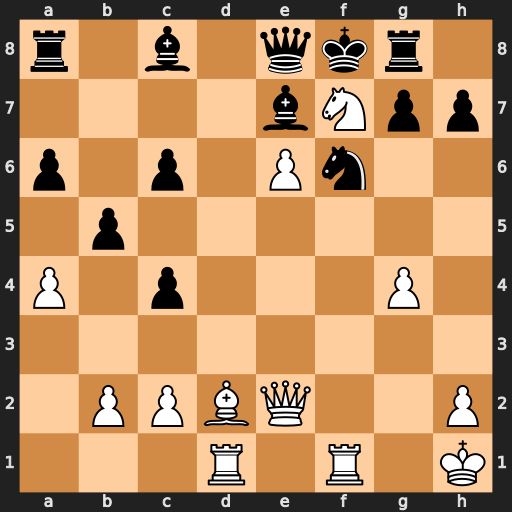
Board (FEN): r1b1qkr1/4bNpp/p1p1Pn2/1p6/P1p3P1/8/1PPBQ2P/3R1R1K
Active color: w
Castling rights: -
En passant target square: -
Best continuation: g5 Bxe6 Qxe6 Qxf7 Qxc6